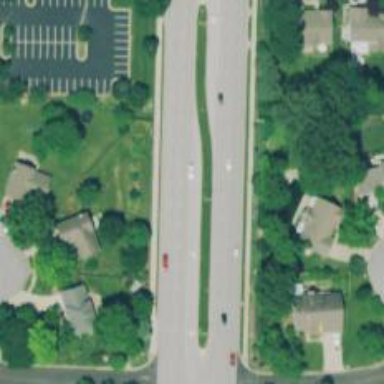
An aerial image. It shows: Road with dash markings.